七年级 · 解析几何
小题8.0分)

如图, 己知直线 $A B$ 以及点 $C, D, E$.

(1)在直线 $A B$ 上找到一点 $O$, 使得 $C O+O D$ 最小, 并画射线 $O E$;

(2)在(1)所画的图中, 若 $\angle A O E=40^{\circ}, \angle E O D: \angle A O C=3: 4$, 求 $\angle A O C$ 的度数.
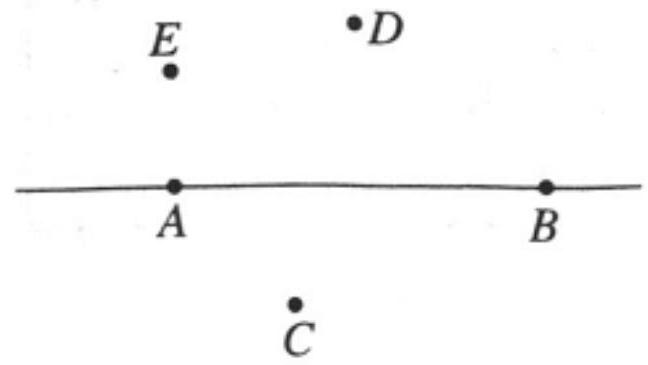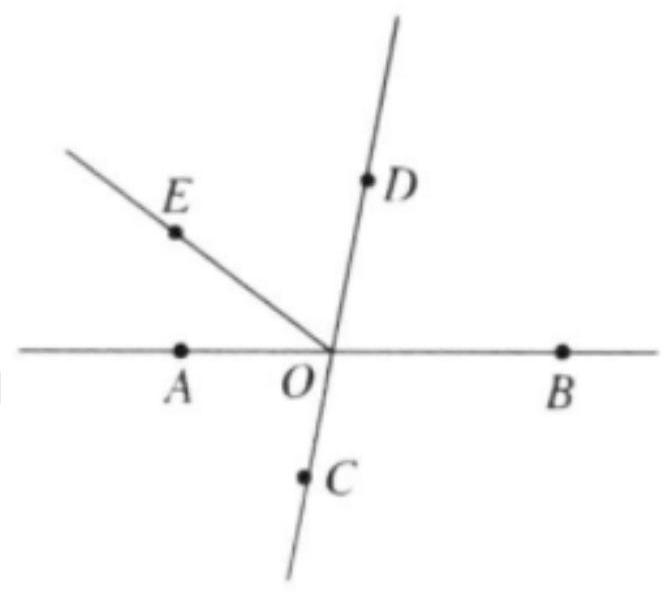
答案: 【小题1】\n解: 如图所示, 点 $O$, 射线 $O E$ 即为所求.\n\n## 【小题2】\n解: $\because \angle E O D: \angle A O C=3: 4$,\n$\therefore$ 设 $\angle E O D=3 x, \angle A O C=4 x$,\n$\because \angle B O D=\angle A O C$,\n$\therefore \angle B O D=4 x$,\n$\because \angle A O B=180^{\circ}$,\n$\therefore 40^{\circ}+3 x+4 x=180^{\circ}$,\n,$\therefore x=20^{\circ}, \quad \therefore \angle A O C=4 x=80^{\circ}$.
解析: 1. 略 2.略